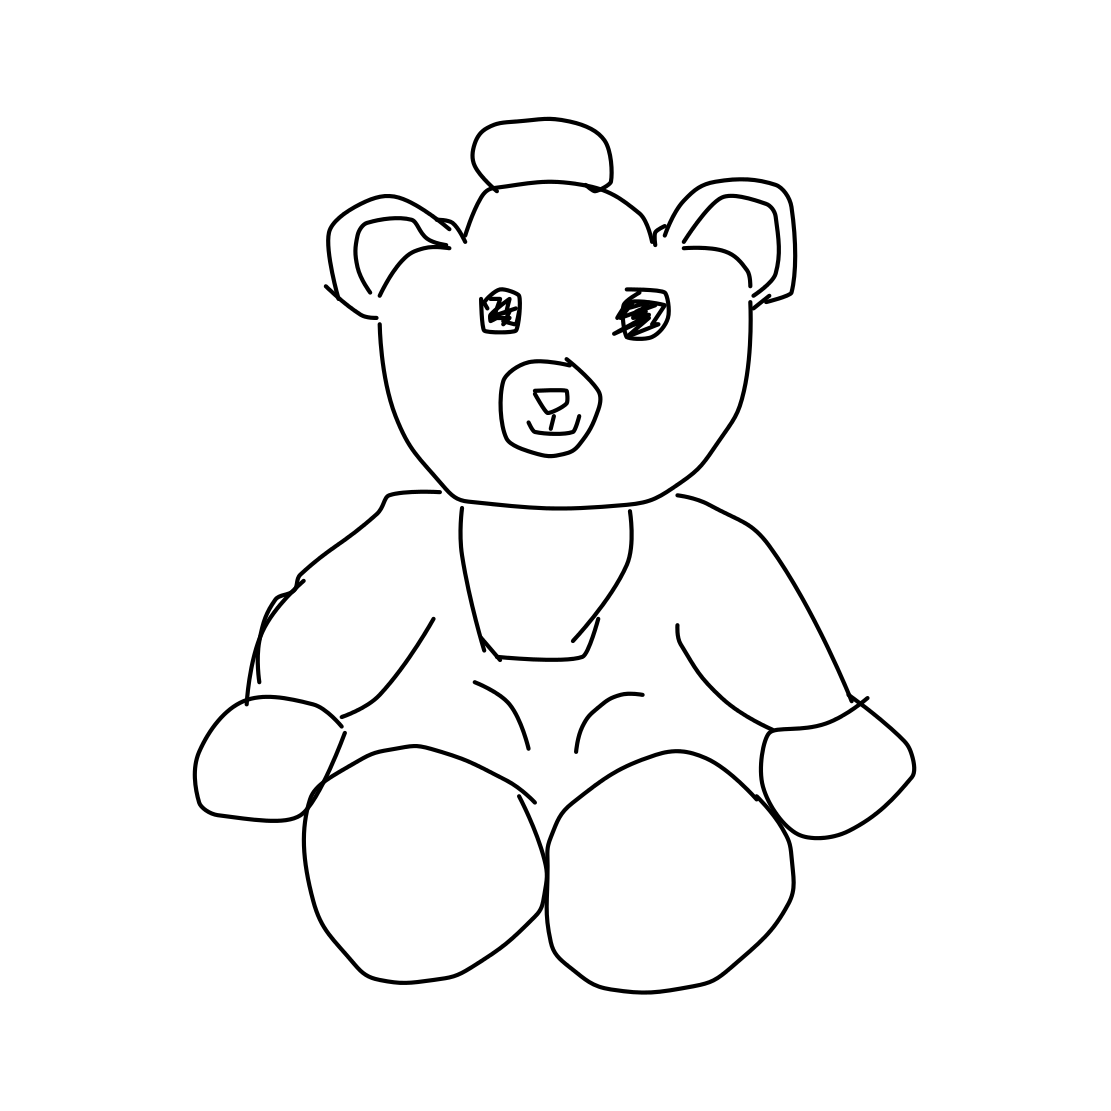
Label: teddy-bear